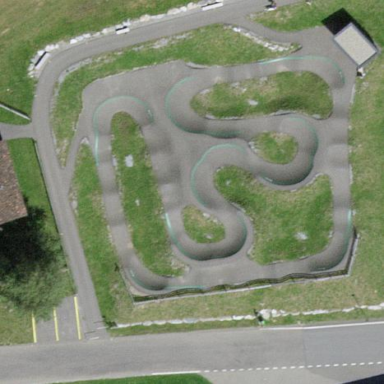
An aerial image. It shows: Pump track designed for cycling enthusiasts.